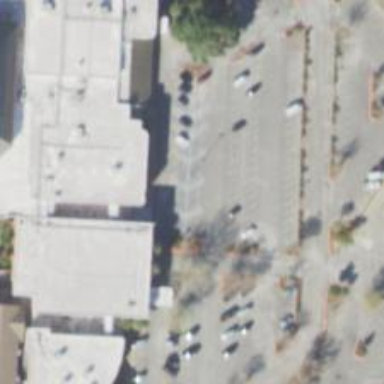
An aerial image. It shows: Parking space.